Interaction volume radius: 5 \u00c5
Interaction volume height: 10 \u00c5
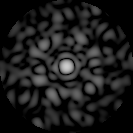
Disorder parameter: 0.8205